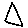
Label: triangle